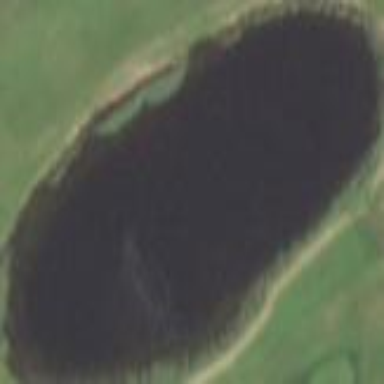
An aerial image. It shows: Water hazard in golf course. The hazard is natural water feature.